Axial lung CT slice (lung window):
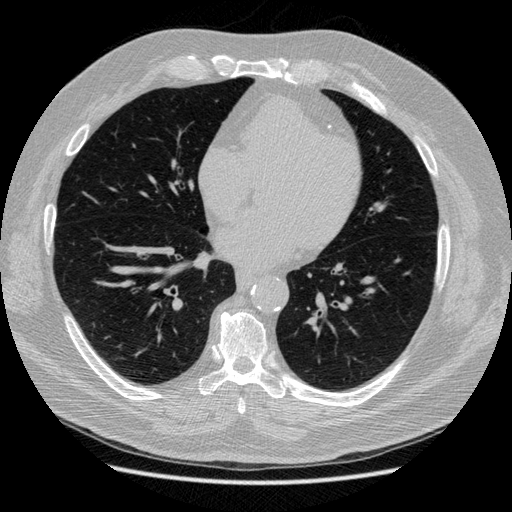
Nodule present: no